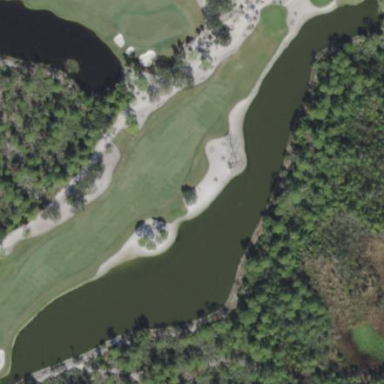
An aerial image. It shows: Water hazard on golf course.